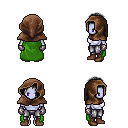
a pixel art fantasy rpg character, female body template, dark elf, purple skin, green cape, metal pants, gray parted hairstyle, cloth hood, metal gloves, brown shoes, four views (front, back, left, right), 2x2 character sprite sheet, small pixel art, hard edges, no anti-aliasing